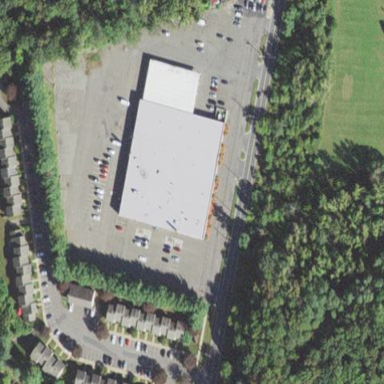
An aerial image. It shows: Commercial building that serves as ambulance station.